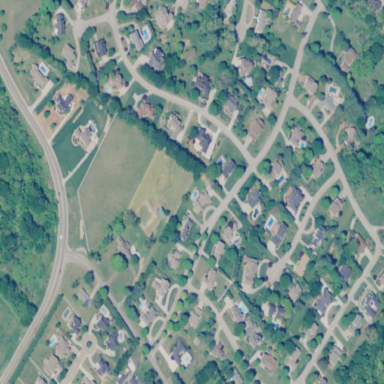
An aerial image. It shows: Single-family residential area.